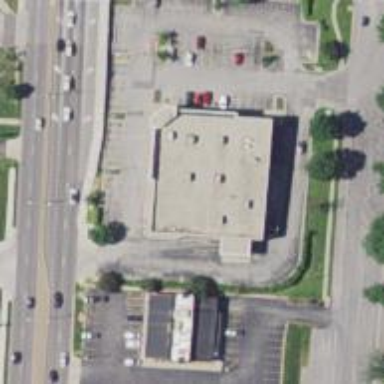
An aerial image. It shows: Pharmacy providing healthcare services.